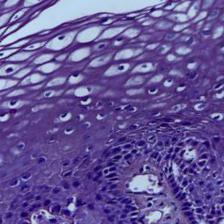
Diagnosis: Normal